Question: Here there is an image of me making my MySQL table, but when im trying to save it, it gets up an error that
> #1089 - Incorrect prefix key; the used key part isn't a string, the used length is longer than the key part, or the storage engine doesn't support unique prefix keys
[
Here you can see how the error looks like in the SQL Editor, the will be a code in bottom of the descriptiong (SQL query CODE)
<URL>
'''
CREATE TABLE 'User_System'.'usersystem' (
'user_id' INT(11) NOT NULL AUTO_INCREMENT ,
'username' VARCHAR(25) CHARACTER SET latin1 COLLATE latin1_swedish_ci NOT NULL ,
'password' VARCHAR(1024) CHARACTER SET latin1 COLLATE latin1_swedish_ci NOT NULL ,
'first_name' VARCHAR(40) CHARACTER SET latin1 COLLATE latin1_swedish_ci NOT NULL ,
'last_name' VARCHAR(40) CHARACTER SET latin1 COLLATE latin1_swedish_ci NOT NULL ,
'active' INT(10) NOT NULL DEFAULT '0' ,
PRIMARY KEY ('user_id'(11)))
ENGINE = InnoDB CHARACTER SET latin1 COLLATE latin1_swedish_ci
COMMENT = 'User login and register';
'''
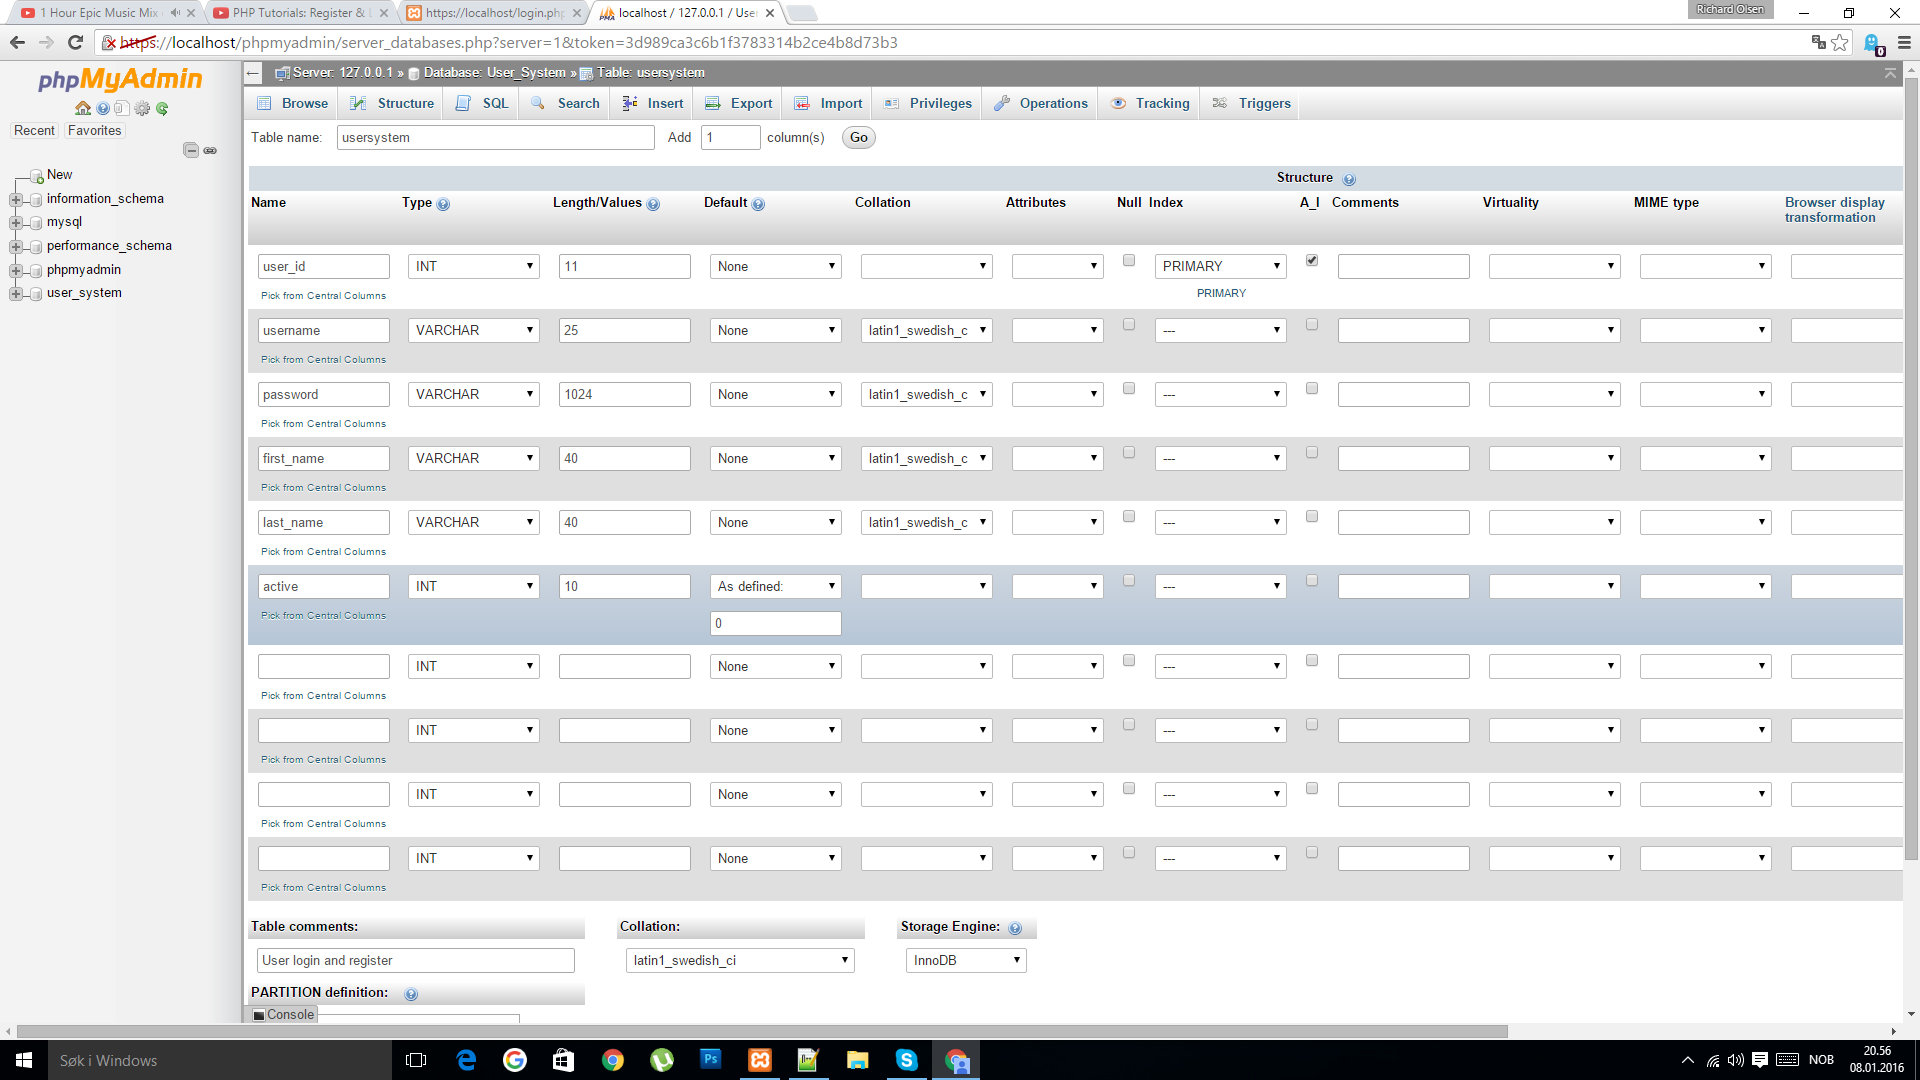
Answer: remove the '(11)' from your primary key definitions. the key should contain column names only, not their type or size